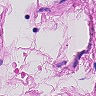
Metastatic tissue present: no